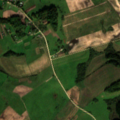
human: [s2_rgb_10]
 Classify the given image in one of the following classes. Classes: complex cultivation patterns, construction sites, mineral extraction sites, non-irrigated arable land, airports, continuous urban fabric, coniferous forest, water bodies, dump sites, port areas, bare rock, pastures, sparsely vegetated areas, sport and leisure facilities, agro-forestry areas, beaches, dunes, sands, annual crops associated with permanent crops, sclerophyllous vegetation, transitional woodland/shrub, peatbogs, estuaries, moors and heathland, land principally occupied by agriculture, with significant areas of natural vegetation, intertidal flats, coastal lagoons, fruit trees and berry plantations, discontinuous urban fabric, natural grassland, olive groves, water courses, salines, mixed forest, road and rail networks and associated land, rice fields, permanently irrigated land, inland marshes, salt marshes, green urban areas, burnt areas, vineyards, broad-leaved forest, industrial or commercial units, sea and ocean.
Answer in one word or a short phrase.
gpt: non-irrigated arable land, pastures, land principally occupied by agriculture, with significant areas of natural vegetation, broad-leaved forest